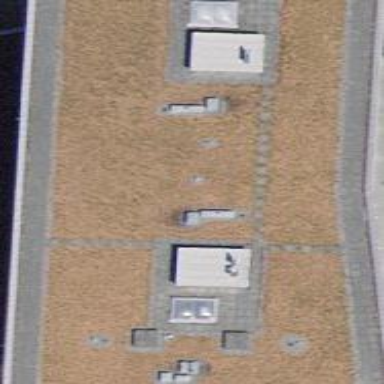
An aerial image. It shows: Building with flat roof.